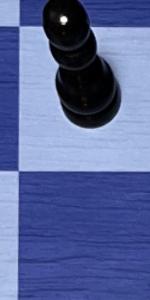
Label: Empty